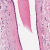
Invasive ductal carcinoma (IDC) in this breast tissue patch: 0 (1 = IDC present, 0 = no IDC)